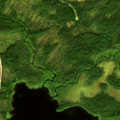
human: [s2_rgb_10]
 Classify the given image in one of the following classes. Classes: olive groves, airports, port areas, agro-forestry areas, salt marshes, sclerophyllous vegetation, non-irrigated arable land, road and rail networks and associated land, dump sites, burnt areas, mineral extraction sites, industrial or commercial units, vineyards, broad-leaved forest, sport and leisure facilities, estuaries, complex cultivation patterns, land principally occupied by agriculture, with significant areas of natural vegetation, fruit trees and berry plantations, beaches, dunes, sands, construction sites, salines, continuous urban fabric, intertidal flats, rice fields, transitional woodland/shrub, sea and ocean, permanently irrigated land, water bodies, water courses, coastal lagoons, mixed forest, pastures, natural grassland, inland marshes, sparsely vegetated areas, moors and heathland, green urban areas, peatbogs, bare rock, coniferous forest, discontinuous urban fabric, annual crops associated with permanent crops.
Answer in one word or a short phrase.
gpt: coniferous forest, transitional woodland/shrub, water bodies